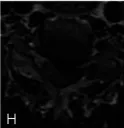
The axial MRI scans demonstrated multi-segmental disk herniation from C2 to C7, hypertrophy of the ligamentum flavum causing cervical spinal canal stenosis, and spinal cord compression at the corresponding levels.
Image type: radiology (mri)